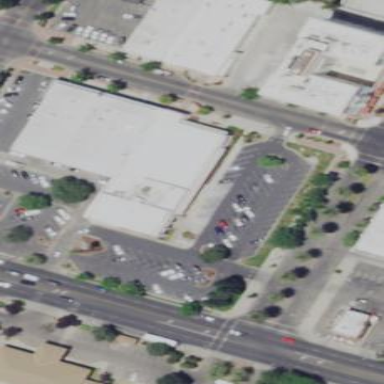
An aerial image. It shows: Commercial building that serves as bank.